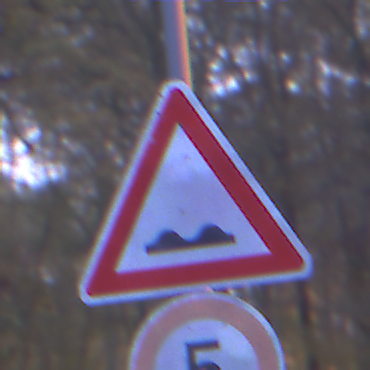
Verkehrszeichen: UnebeneFahrbahn
Zusatzzeichen unten: Geschwindigkeit5
Umgebung: Outdoor, Suburban
Tageszeit: Night
Wetter: PartlyCloudy
Licht: Artificial
Jahreszeit: NotSpecified
Kontrast: LowContrast